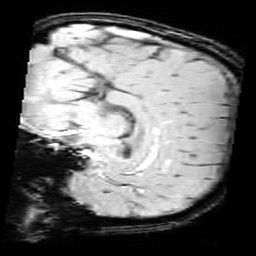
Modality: SWI
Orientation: sagittal
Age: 12
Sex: male
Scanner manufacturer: siemens
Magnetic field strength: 3 T
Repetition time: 0.027 s
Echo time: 0.02 s